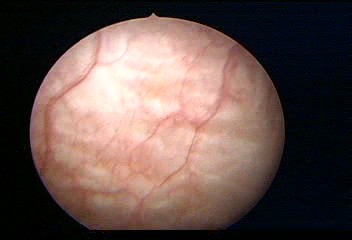
Modality: WLC
Class: Normal mucosa
Bladder cancer association: No